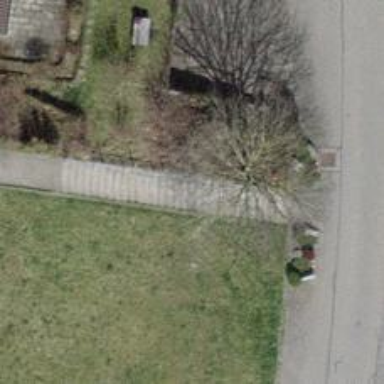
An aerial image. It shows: Set of steps on the road.